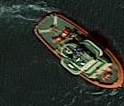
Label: Towing_vessel